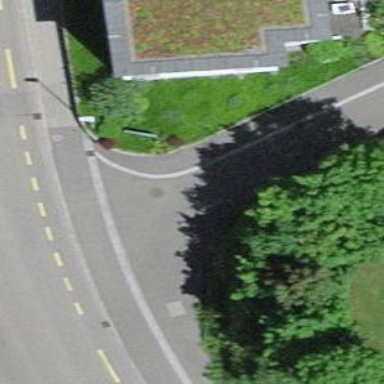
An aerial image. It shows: Asphalt sidewalk.